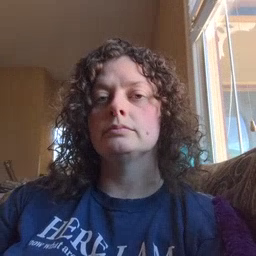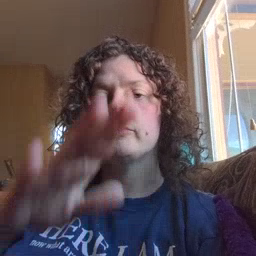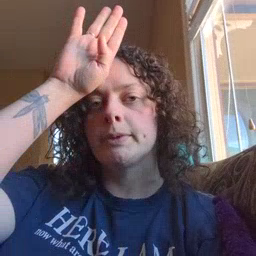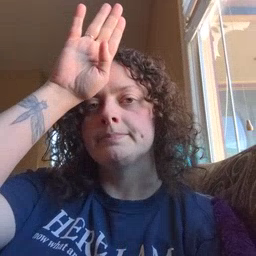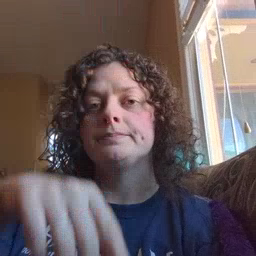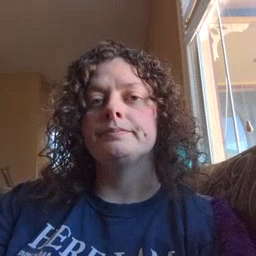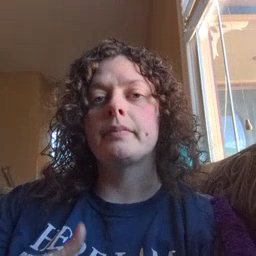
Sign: fireman